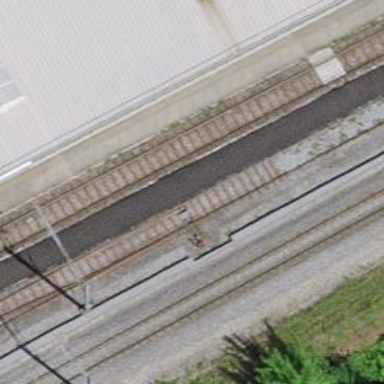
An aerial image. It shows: Single-track electrified railway service yard with contact line for trains.